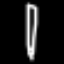
Label: pencil